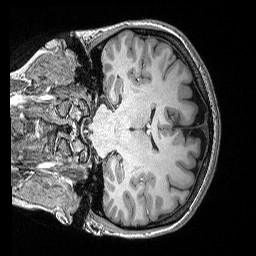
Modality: T1w
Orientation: coronal
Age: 21
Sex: female